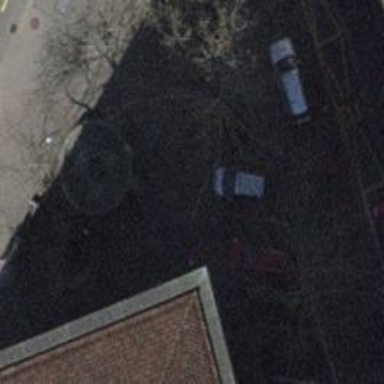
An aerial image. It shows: Disabled parking space.